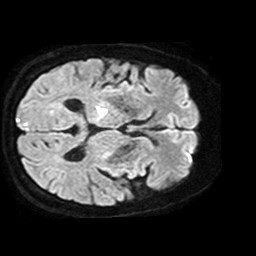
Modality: TRACE
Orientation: axial
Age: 56
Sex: female
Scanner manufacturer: philips
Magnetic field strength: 1.5 T
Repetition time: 3.639 s
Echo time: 0.09255 s